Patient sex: M
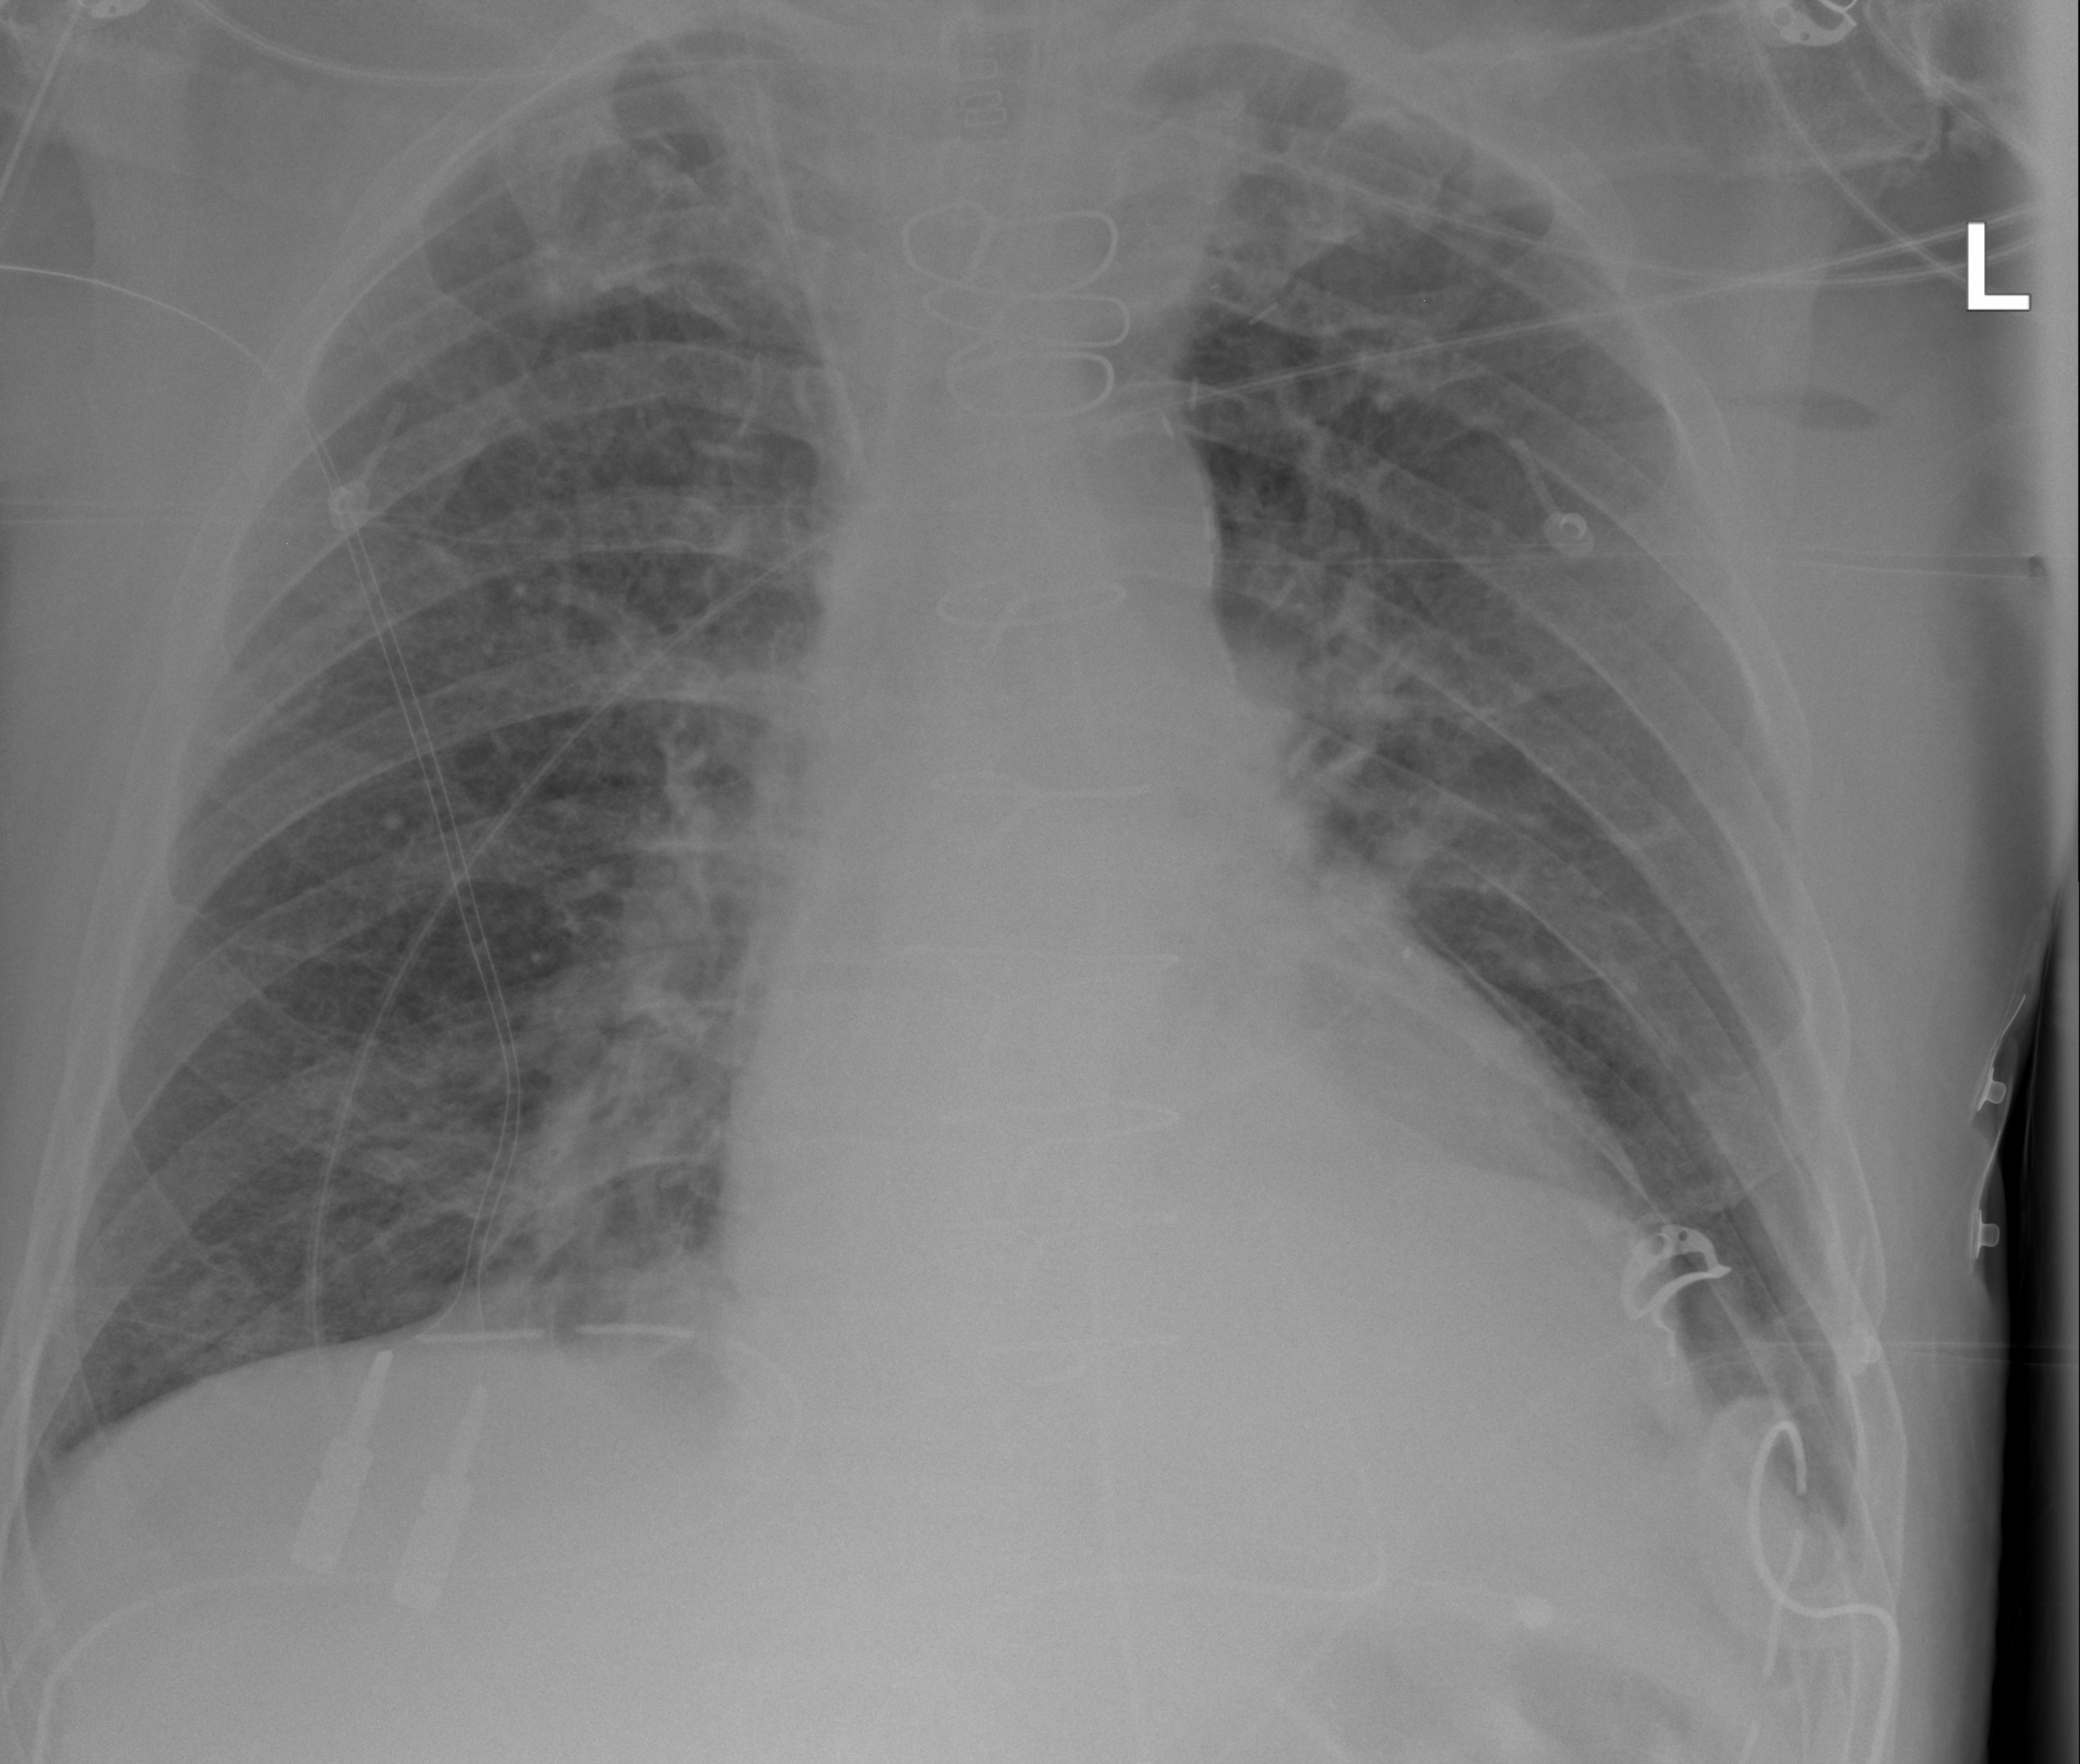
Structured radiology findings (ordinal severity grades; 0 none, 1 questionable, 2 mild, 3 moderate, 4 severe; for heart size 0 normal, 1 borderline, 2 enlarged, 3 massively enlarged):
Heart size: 2
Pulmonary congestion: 0
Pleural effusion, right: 0
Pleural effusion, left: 0
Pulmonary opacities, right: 0
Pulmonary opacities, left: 0
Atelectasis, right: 0
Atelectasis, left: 2